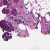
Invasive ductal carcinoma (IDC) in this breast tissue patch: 0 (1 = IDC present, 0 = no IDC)